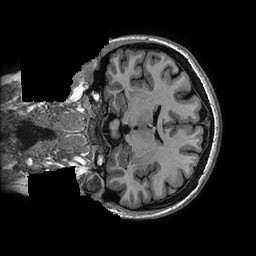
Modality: T1w
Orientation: coronal
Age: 45
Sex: female
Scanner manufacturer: ge
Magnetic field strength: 3 T
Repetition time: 0.006952 s
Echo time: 0.00292 s